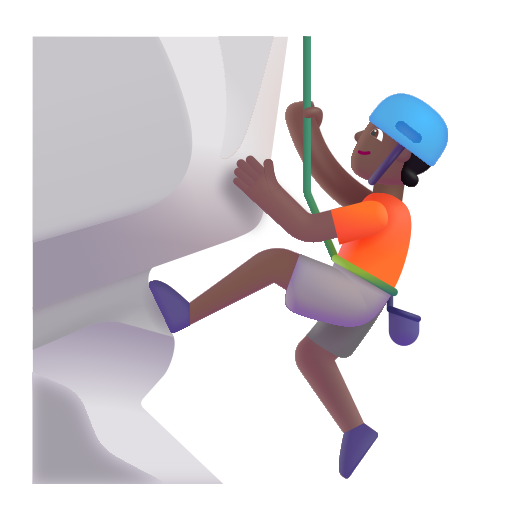
person climbing color  dark